Brain MRI, t1w sequence, axial 2D slice.
Patient: age 33, sex M, weight 90 kg, height 1.9 m
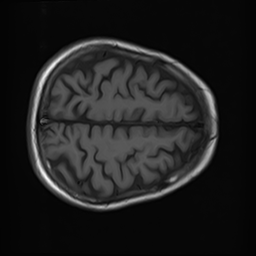